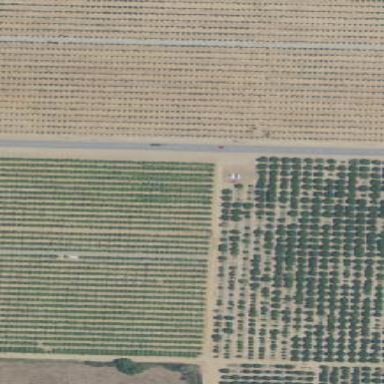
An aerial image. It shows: Orchard.